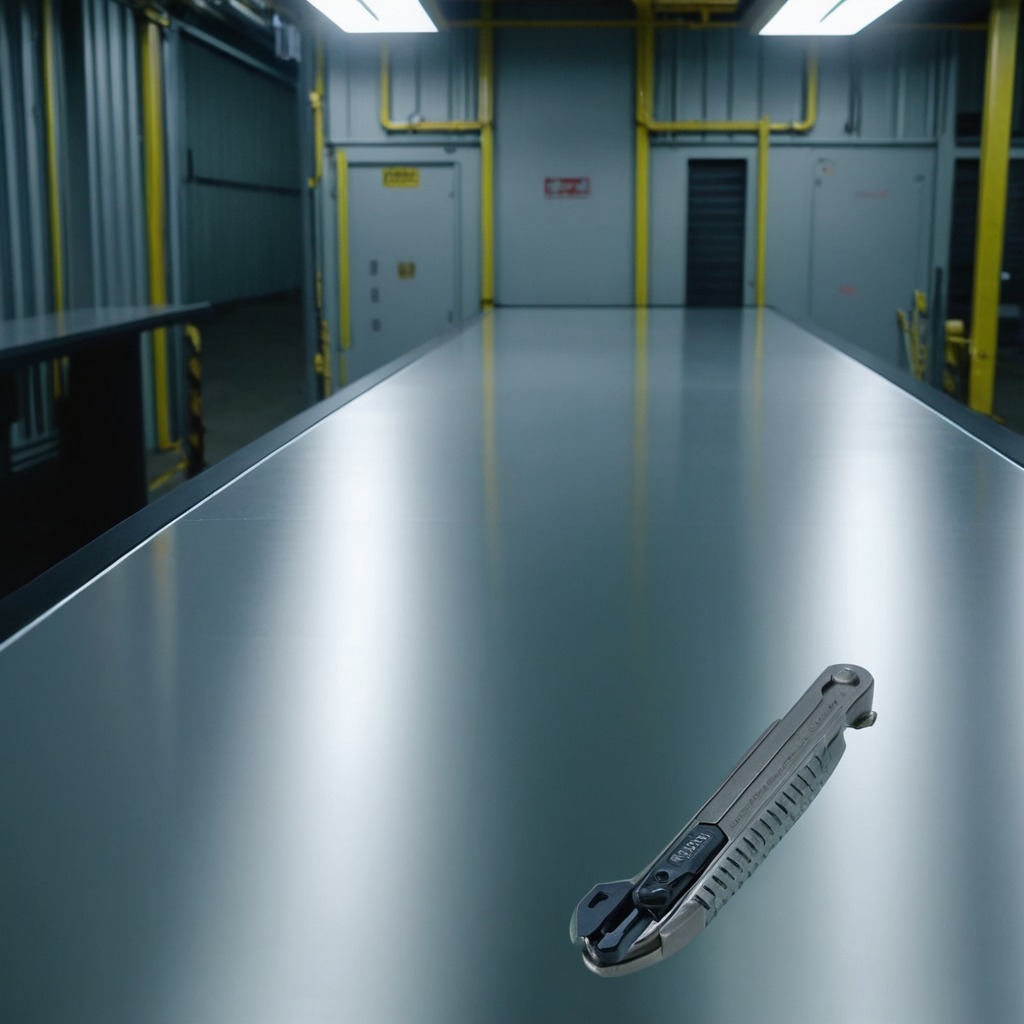
A utility knife is lying on a high-gloss table in a ship maintenance bay industrial lighting.